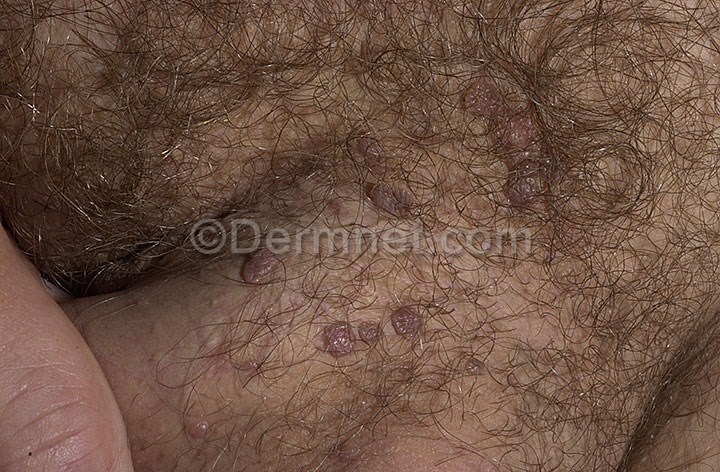
Disease: Herpes HPV and other STDs Photos